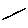
Label: line